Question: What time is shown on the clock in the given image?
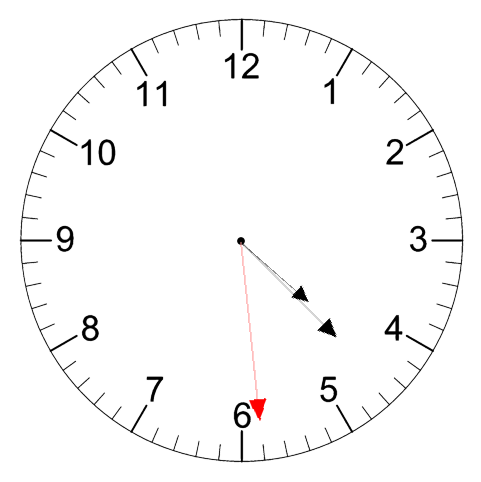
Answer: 04:22:29